Question: I created a custom control that inherits a datagridview and add some custom properties. I just add a toolbar control docked on top of it so it can have functionalities like add row, delete row etc. but it displays like this image below:

as you can see the columnheader was under the toolbox control...I just want them not to overlap each other...please help.
I just insert a custom property like this one:
'''
Dim _Toolbox_ As Toolstrip
Dim _ShowToolbar As Boolean
Public Property ShowToolbar() As Boolean
Get
Return _ShowToolbar
End Get
Set(ByVal value As Boolean)
_ShowToolbar = value
If value = True Then
_Toolbox_ = New Toolstrip
MyBase.Controls.Add(_Toolbox_)
_Toolbox_.Dock = Windows.Forms.DockStyle.Top
_Toolbox_.Visible = True
Else
MyBase.Controls.Remove(_Toolbox_)
_Toolbox_ = Nothing
End If
End Set
'''
End Property
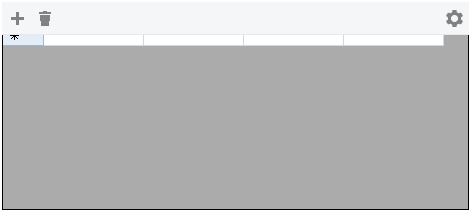
Answer: The problem here is that your 'Toolstrip' is a control inside your 'DataGridView', and as such its location origin (0,0) is the top left corner of the 'DataGridView'.
In this instance you might be better off creating a <URL> that allows you to place your 'Toolstrip' above your 'DataGridView'. You would expose both of them as properties so that you can still access the controls' own properties and methods, and add a property to turn display of the 'Toolstrip' on or off, and set the position of the 'DataGridView' appropriately:
'''
Dim _ShowToolbar As Boolean
Dim _Toolbox As Toolstrip
Public Property ShowToolbar() As Boolean
Get
Return _ShowToolbar
End Get
Set(ByVal value As Boolean)
_ShowToolbar = value
If value Then
If _Toolbox Is Nothing Then
_Toolbox = New Toolstrip()
Me.Controls.Add(_Toolbox)
End If
_Toolbox.Location = New System.Drawing.Point(0,0)
_DataGridView.Location = New System.Drawing.Point(0,_Toolbox.Size.Height)
_Toolbox.Visible = True
Else
_Toolbox.Visible = False
_DataGridView.Location = New System.Drawing.Point(0,0)
End If
End Set
End Property
'''
All of that is from brain compiler, so there might be errors in there, but it should get you started.